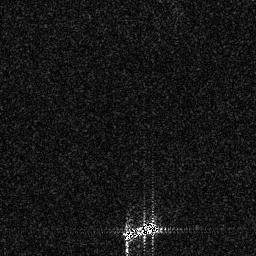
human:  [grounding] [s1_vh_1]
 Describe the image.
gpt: In the satellite image, there is  <ref>1 medium ship </ref> <box>[[47, 85, 62, 93, 0]]</box> located at bottom.